Question: I have a <URL>. You can then look around insidefor /Applications/Tulip 4.5/Contents/lib and /Applications/Tulip 4.5/lib/python, which each of DYLD_LIBRARY_PATH and PYTHONPATH respectively should be set to. If you did that you could then skip to running the minimal code example
You can easily download it and run it to compile tulip against arbitrary versions of qt, (the script fails only on Qt5.1.0 and probably earlier, I think it's a -std=c++11 kind of thing). Just make sure you have Qt installed. You'll probably need to change the prefix to what you need it to be, and you need python3.4, but other than that it's easy to make it work (if you get any errors, I will figure out what's wrong, so don't hesitate to report).
The following minimal set of actions exactly reproduces the problem that I'm having (once you get tulip itself compiled):
'''
>>> from tulip import *
>>> from tulipgui import *
loadPlugins info: /Users/kennethadammiller/Library/Application Support/Python/plugins//lib/tulip/ - No such file or directory
>>> g = tlp.newGraph()
>>> n = g.addNode()
>>> view = tlpgui.createNodeLinkDiagramView(g)
'''
When you view the result, you should get something like below:
.
The problem is, why will it only use the lower left quadrant of the Gl view? How do I get it to use all of it? As you can see in the photo, the node (which in this case is supposed to be a circle, is being cut off at exactly half the width and height of the containing window; I really want the whole window. In contrast, I've built this exact same setup on my linux vm, and it simply doesn't give me any of this trouble.
I just confirmed that this isn't caused by the Debug cmake flag. I recompiled and it still is occurring.
I just singled out that compiling using qt 4.8.5 eliminates this error completely. So it's a difference between Qt 4.8.5 and qt version > 5 that is causing this.
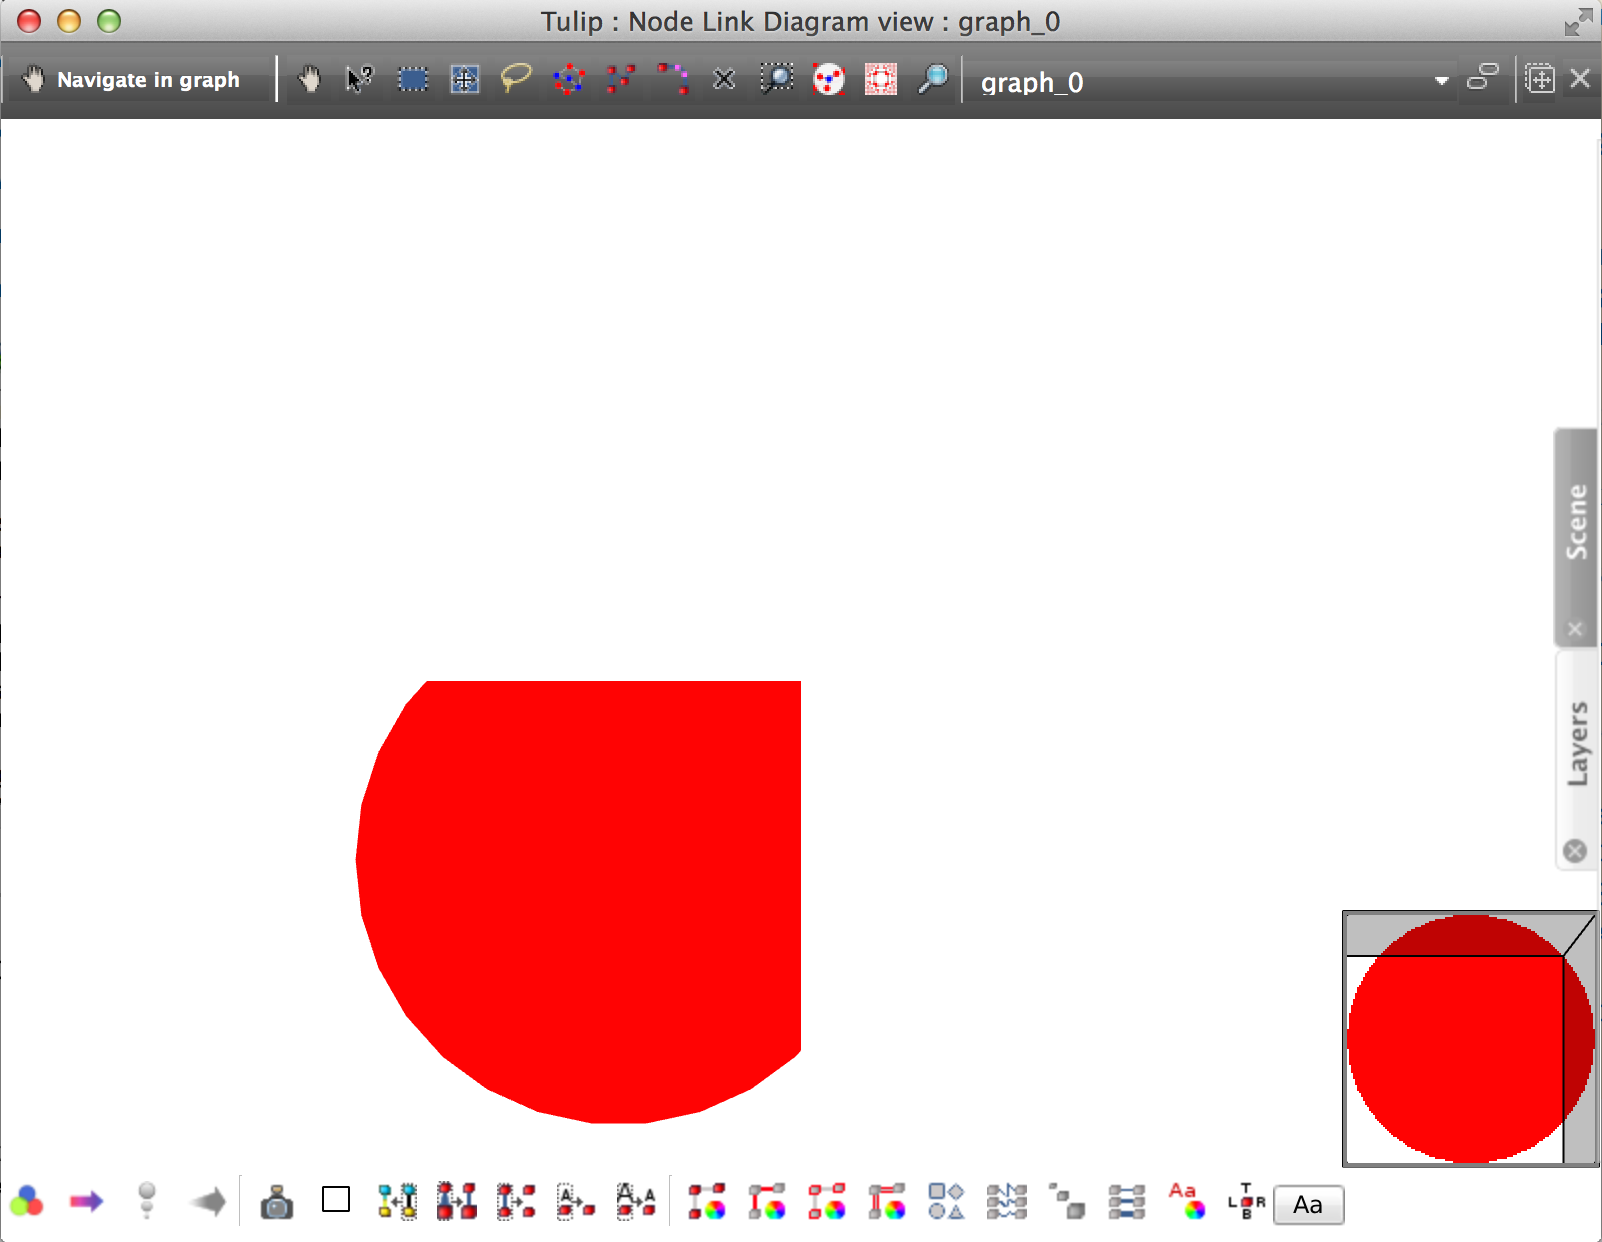
Answer: Actually I found out that it was due to the different screen resolution that the new mac provide with retina. Between 4.8 and 5.2, qt added support for that resolution in their library, which means that code that mentions pixels has to be rethought; certain arguments now only interpret pixels to be half a large, so the lower left half was the qt system rendering 1/2 by 1/2.
I submitted a patch for that one view that tulip provides that fixes the Node Link Diagram view.